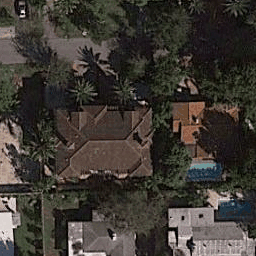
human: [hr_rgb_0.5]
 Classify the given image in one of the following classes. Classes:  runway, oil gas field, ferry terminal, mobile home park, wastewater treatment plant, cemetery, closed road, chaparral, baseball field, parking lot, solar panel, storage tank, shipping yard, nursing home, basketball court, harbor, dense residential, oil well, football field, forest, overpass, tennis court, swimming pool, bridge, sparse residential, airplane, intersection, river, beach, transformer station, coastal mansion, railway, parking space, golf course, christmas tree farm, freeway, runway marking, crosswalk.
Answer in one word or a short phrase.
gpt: coastal mansion